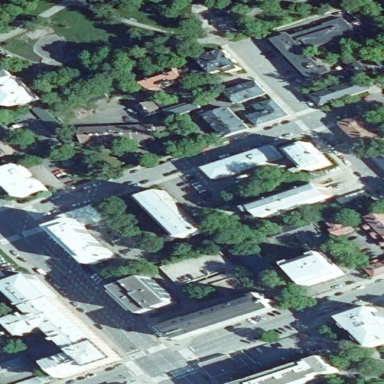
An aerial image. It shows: Residential area on city block.